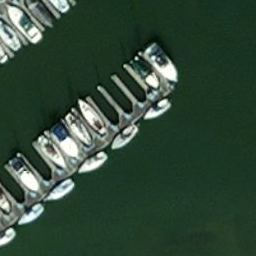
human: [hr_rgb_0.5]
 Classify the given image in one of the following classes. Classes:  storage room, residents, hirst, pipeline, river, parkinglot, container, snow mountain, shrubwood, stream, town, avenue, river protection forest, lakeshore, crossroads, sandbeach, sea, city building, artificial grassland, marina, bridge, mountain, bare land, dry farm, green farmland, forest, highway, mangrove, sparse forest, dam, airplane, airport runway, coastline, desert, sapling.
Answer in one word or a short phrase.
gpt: marina